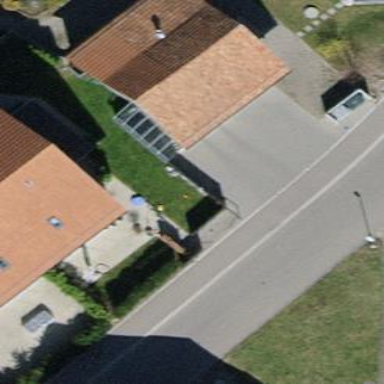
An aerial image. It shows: Shed.